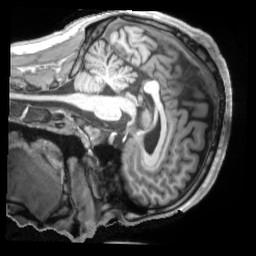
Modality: T1w
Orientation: sagittal
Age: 27
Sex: male
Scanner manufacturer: siemens
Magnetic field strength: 3 T
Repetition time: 2.2 s
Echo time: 0.00157 s